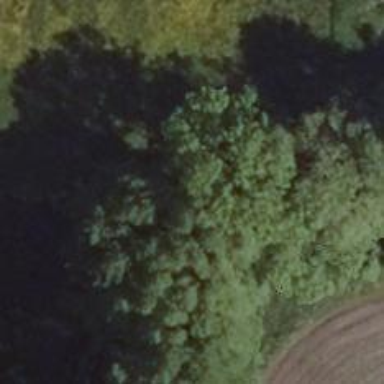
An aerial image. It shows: Row of trees in natural setting.